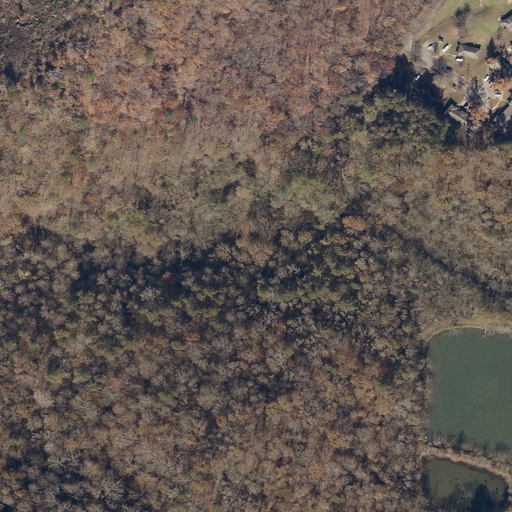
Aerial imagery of valley in Alabama named Red Hollow containing deciduous forest, mixed forest, open development, evergreen forest, low intensity development, open water, and woody wetlands